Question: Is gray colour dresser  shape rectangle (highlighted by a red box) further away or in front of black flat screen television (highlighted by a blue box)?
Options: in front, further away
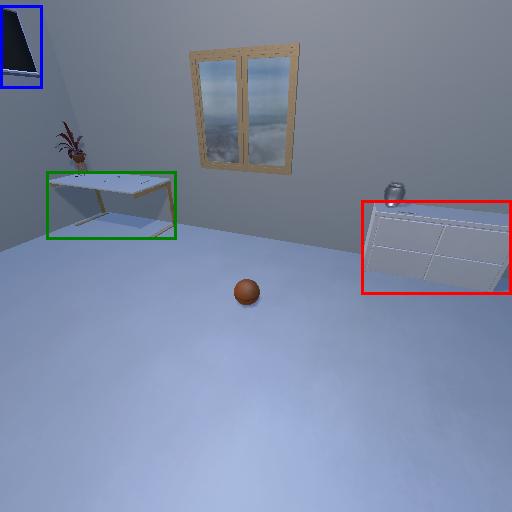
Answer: in front